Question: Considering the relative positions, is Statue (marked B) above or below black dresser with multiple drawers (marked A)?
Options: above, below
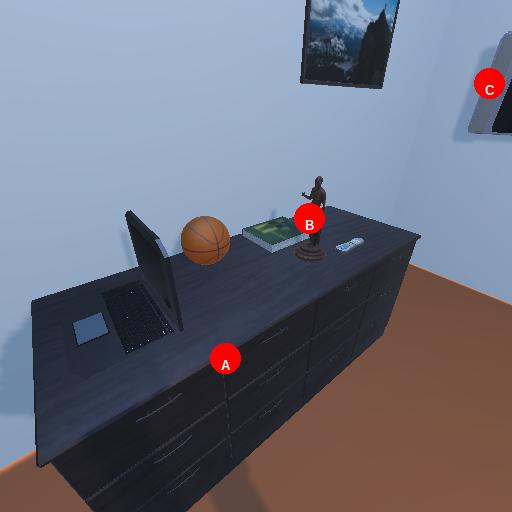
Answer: above